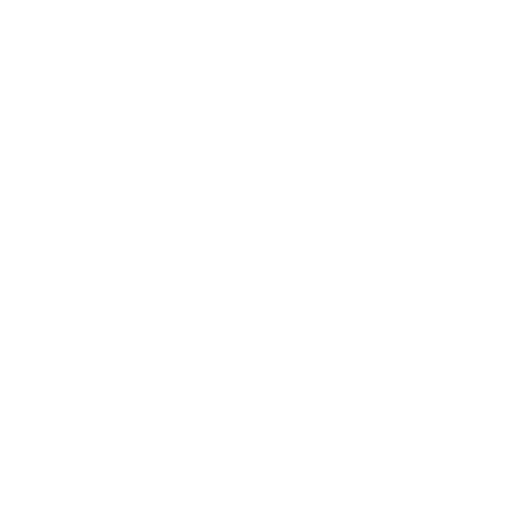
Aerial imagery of islands in Alaska named Islands of Four Mountains containing only unknown